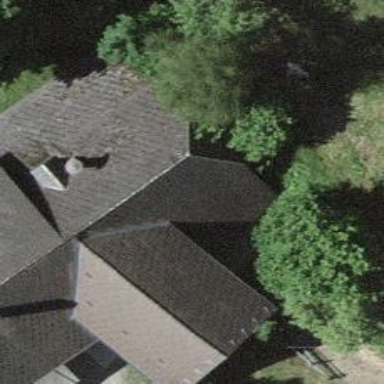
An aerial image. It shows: Farm building.